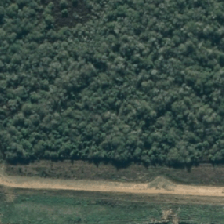
Land cover: deciduous_hardwood